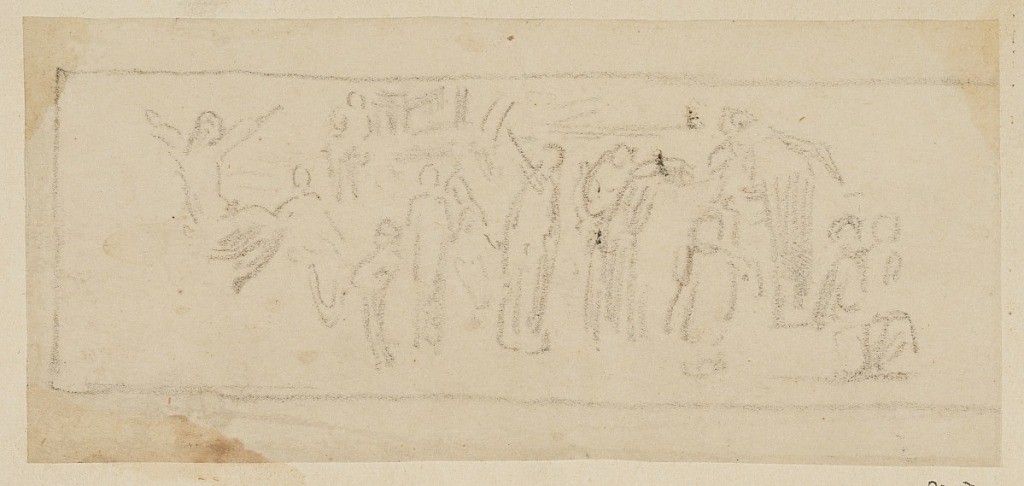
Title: Study for a procession, “Vintage Festival,” Mendelssohn Glee Club, New York, NY
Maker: Robert Frederick Blum, American, 1857–1903
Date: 1895–1898
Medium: Black pastel crayon, graphite on paper
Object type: Drawing
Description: Sketch of male and female figures in procession through an arcade with columns and pedestals. Similar to -1, showing the figure from the maenad to the group inclusive.